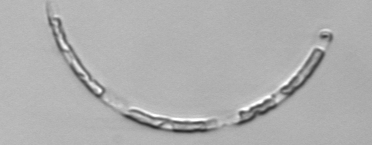
Label: Guinardia_striata